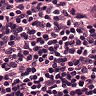
Metastatic tissue present: yes